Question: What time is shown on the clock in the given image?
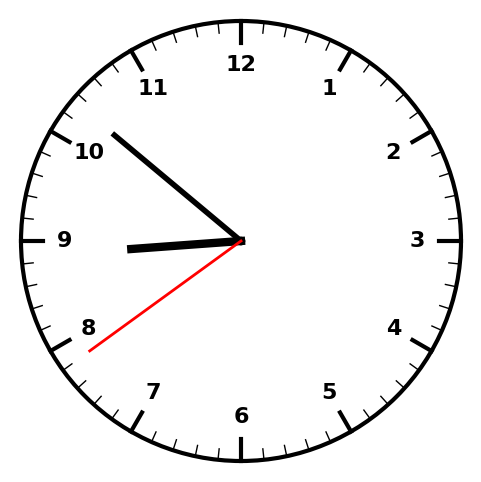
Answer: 08:51:39